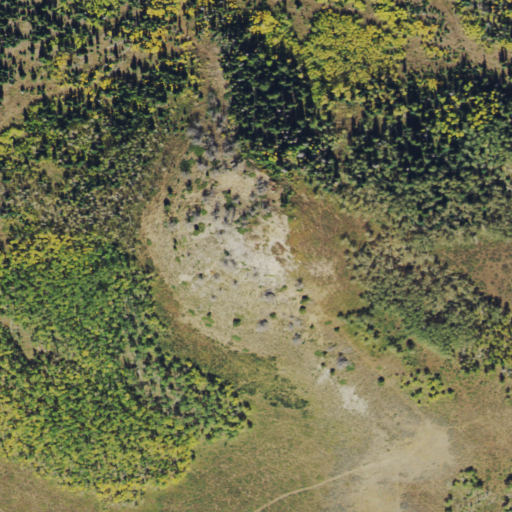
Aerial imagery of mountain in Colorado named Harrison Hump containing deciduous forest, evergreen forest, shrub, and woody wetlands